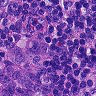
Metastatic tissue present: yes